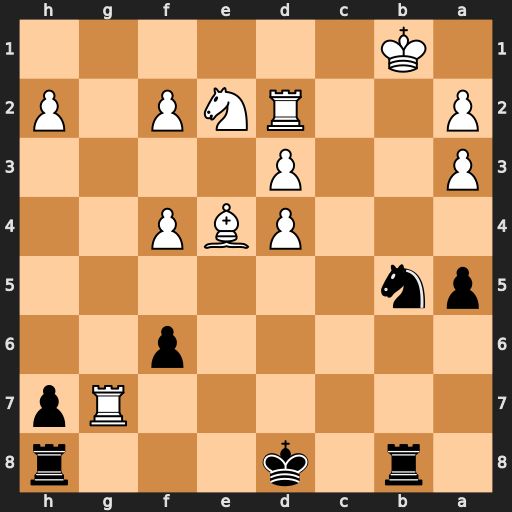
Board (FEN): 1r1k3r/6Rp/5p2/pn6/3PBP2/P2P4/P2RNP1P/1K6
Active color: b
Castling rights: -
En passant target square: -
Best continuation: Nxa3+ Ka1 Rb1#